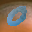
Label: 0